Question: Why images appear in such manner , .. ?
'''
<div id='container'>
<div class='imgContainer'>
<div class='myLocation'>
<img src='https://graph.facebook.com/<PHONE>/picture' style='width:30px'>
Tova Schherr
</div>
</div>
<div class='imgContainer'>
<div class='myLocation'>
<img src='https://graph.facebook.com/<PHONE>/picture' style='width:30px'>
Alison Carmel
</div>
</div>
..... ..
......
</div>
'''
you must know that the data are sample to show the example, so it will not work.
here is CSS class for myLocation
'''
.myLocation
{
margin-bottom:1px;
width:100%;
background-color:#F7F7F7;
color:#006699;
padding:7px;
padding-right:12px;
}
'''

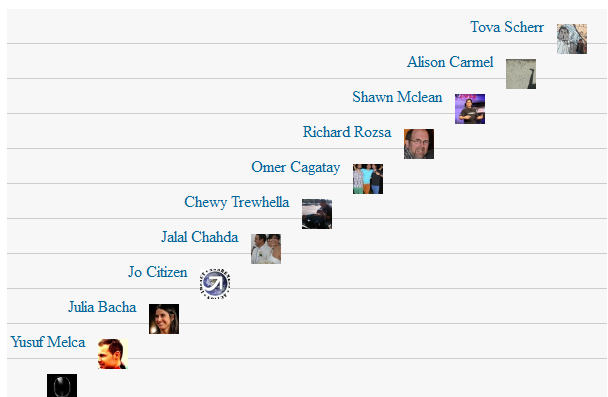
Answer: Maybe, your doctype require to close the image tag.
'''
<img src="" />
'''